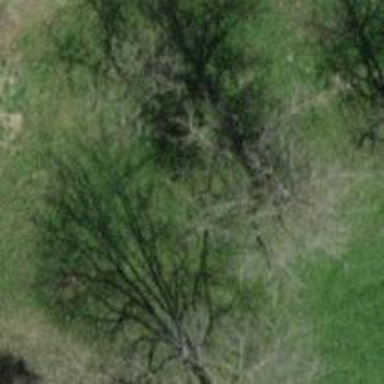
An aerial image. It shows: Row of trees in natural setting.